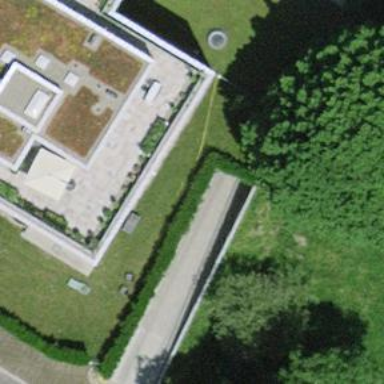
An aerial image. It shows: Hedge barrier.